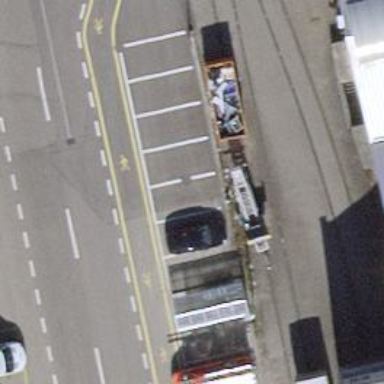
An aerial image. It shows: Street side parking area.